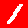
Digit: 1